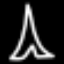
Label: The Eiffel Tower